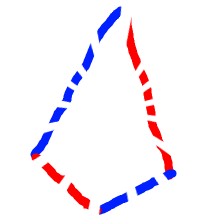
Shape: kite